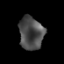
Tissue: prostate
Cell type: Fibroblasts
Senescence score: 0.6913
Nuclear area (px): 784
Mean DAPI intensity: 76.538